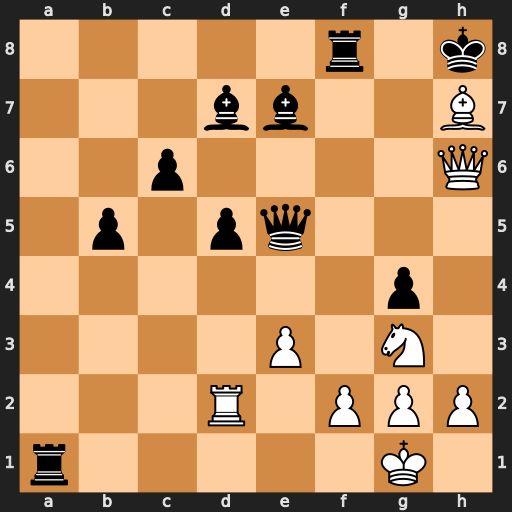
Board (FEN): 5r1k/3bb2B/2p4Q/1p1pq3/6p1/4P1N1/3R1PPP/r5K1
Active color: w
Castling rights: -
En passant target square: -
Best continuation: Bb1+ Kg8 Qh7#